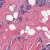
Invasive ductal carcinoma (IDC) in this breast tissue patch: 1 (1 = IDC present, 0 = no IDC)